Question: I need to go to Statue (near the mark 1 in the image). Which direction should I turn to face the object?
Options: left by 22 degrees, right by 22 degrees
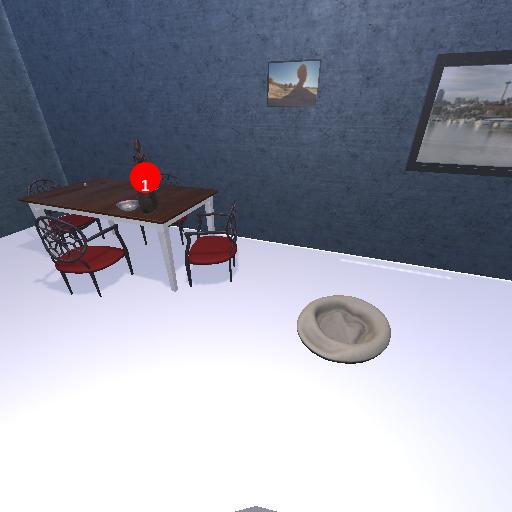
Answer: left by 22 degrees